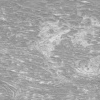
Atmospheric dust classification: not_dusty